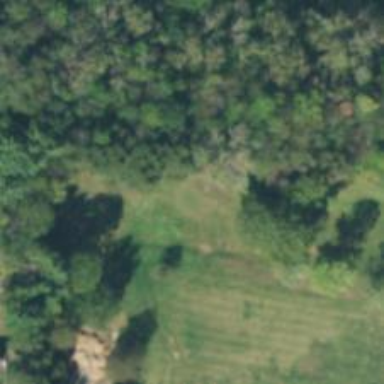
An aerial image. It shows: Disc golf hole.